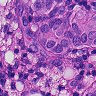
Metastatic tissue present: yes